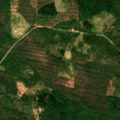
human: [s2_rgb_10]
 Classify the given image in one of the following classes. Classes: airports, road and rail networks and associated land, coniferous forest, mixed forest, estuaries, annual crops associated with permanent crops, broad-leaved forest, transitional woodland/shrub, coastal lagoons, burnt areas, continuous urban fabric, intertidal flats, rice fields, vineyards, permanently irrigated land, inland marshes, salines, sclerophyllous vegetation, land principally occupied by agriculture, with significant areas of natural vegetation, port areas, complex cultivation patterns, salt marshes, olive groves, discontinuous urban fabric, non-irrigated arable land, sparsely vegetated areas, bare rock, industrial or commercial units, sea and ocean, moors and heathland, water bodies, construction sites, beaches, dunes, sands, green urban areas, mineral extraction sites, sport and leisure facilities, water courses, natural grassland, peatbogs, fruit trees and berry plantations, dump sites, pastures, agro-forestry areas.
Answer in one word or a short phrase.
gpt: coniferous forest, mixed forest, transitional woodland/shrub